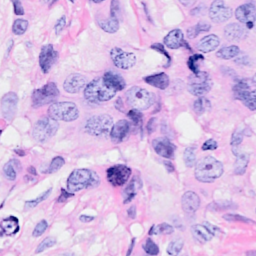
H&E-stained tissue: Breast